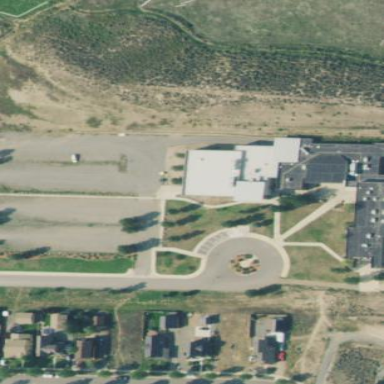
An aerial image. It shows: School building.